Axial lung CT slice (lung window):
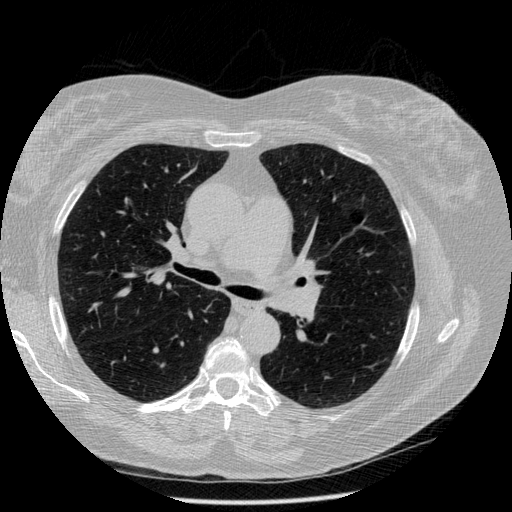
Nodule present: no